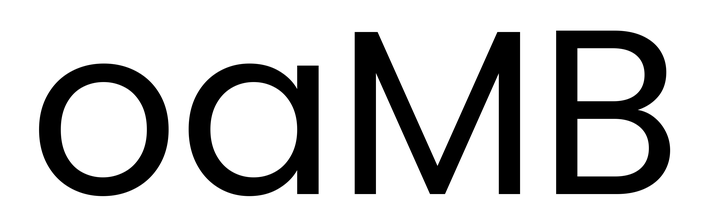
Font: Poppins-Regular